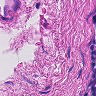
Metastatic tissue present: no